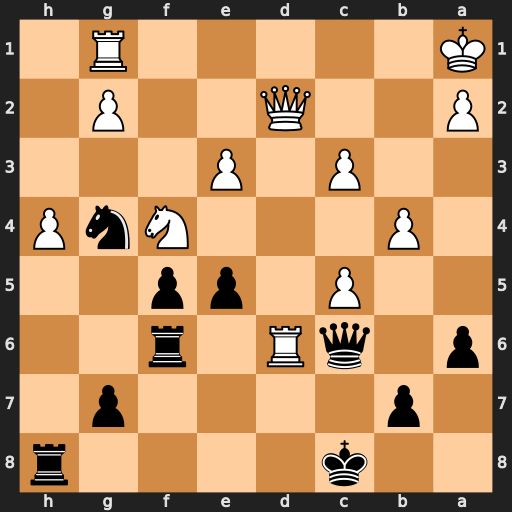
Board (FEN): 2k4r/1p4p1/p1qR1r2/2P1pp2/1P3NnP/2P1P3/P2Q2P1/K5R1
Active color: b
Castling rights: -
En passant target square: -
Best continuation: Rxd6 cxd6 exf4